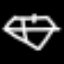
Label: diamond